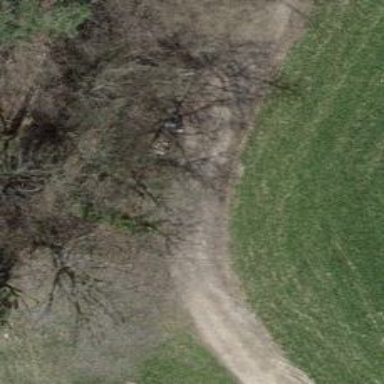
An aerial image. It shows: Brown bench in the vicinity.